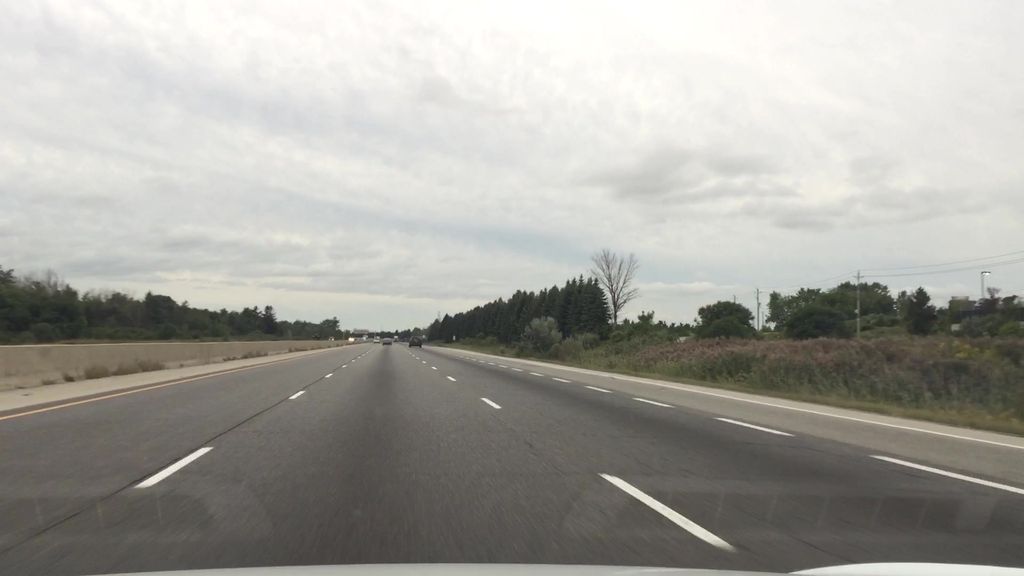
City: kitchener-waterloo